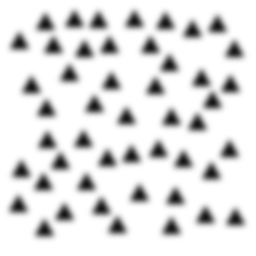
Squares: 0
Triangles: 48
Stars: 0
Total shapes: 48